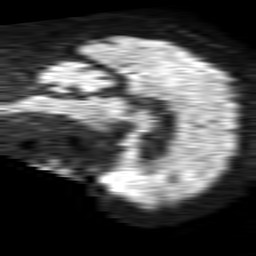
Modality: TRACE
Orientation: sagittal
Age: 76
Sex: male
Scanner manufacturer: philips
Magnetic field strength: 1.5 T
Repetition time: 4.6 s
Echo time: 0.08517 s